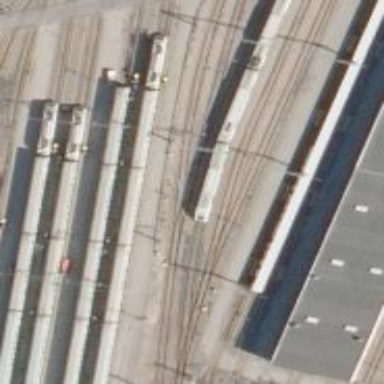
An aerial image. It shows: Rail yard with electrified contact lines for the trains.